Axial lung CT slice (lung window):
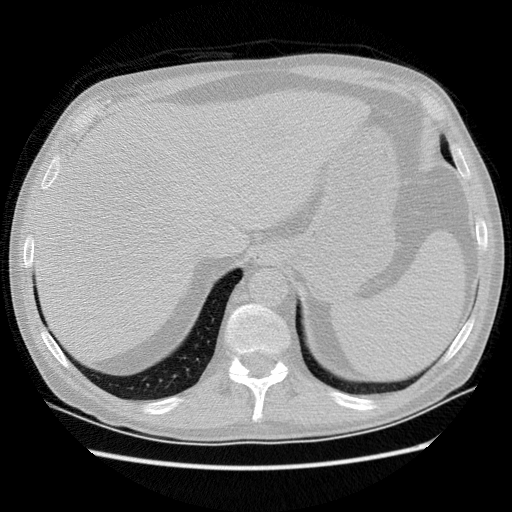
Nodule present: no